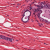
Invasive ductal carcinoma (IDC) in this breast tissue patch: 0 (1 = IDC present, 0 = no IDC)